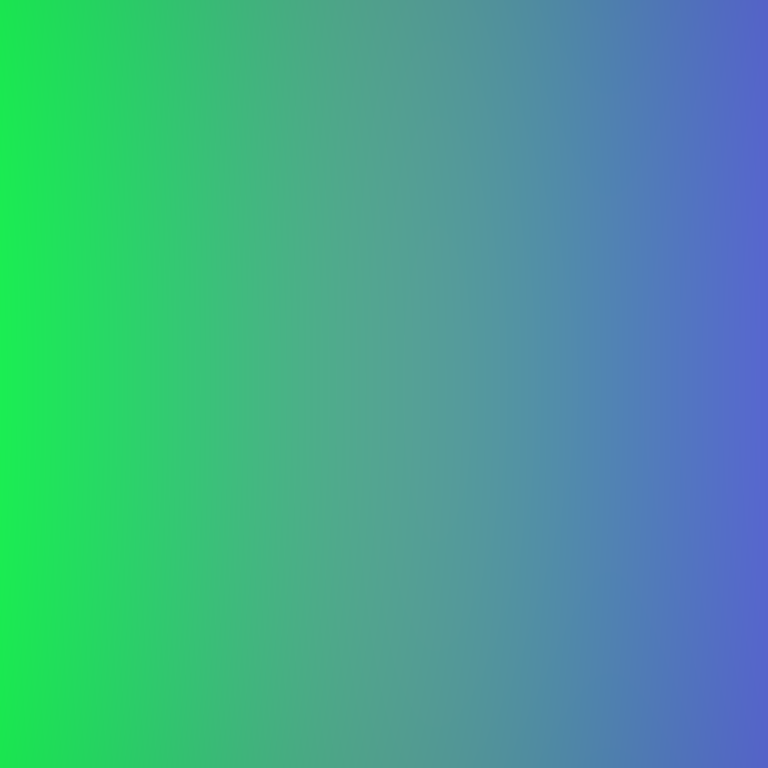
Abstract light effect, smooth gradient from vibrant green to soft blue, calm atmosphere, diffuse light, no room, no furniture, no objects.